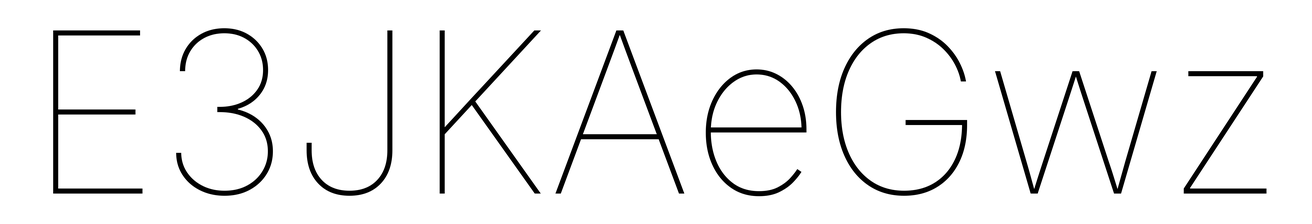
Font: Inter_Thin